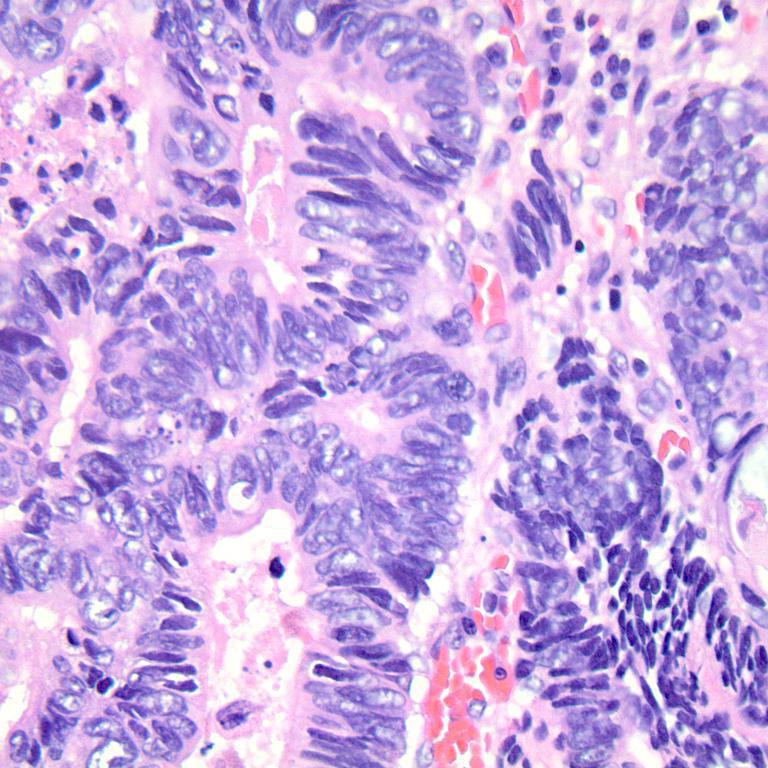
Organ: colon
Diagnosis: adenocarcinomas